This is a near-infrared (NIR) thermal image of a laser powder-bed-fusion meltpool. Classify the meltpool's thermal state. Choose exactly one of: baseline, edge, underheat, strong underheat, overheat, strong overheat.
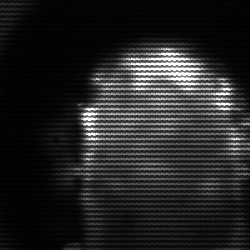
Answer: baseline